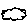
Label: cloud